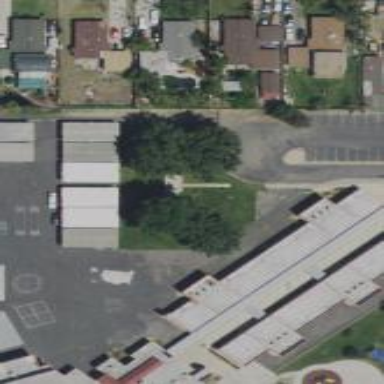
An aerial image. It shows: School building.